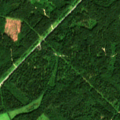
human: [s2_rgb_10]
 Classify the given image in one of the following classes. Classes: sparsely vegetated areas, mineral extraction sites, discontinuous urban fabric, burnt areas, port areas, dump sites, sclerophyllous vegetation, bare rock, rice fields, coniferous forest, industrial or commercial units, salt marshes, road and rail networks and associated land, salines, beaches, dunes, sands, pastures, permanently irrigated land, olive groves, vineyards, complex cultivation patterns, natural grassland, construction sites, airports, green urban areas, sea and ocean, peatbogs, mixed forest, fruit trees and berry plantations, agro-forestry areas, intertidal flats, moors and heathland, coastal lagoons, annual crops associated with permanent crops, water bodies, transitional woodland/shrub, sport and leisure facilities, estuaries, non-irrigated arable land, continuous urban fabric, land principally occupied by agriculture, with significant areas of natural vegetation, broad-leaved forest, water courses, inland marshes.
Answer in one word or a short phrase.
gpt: discontinuous urban fabric, coniferous forest, mixed forest, transitional woodland/shrub